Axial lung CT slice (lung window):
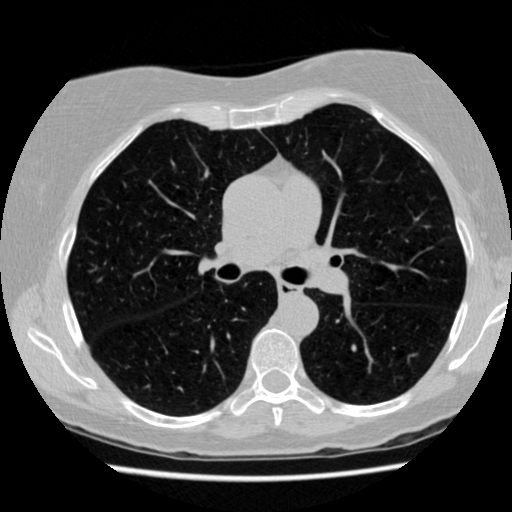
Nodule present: no